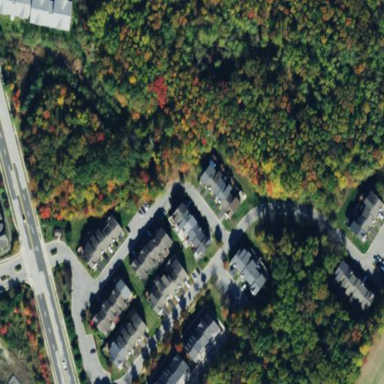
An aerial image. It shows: Condominium within residential area.